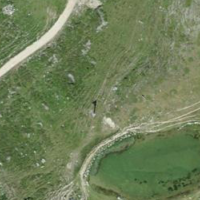
EUNIS habitat code: 26
Species observed at this site:
Ajuga pyramidalis
Eriophorum angustifolium